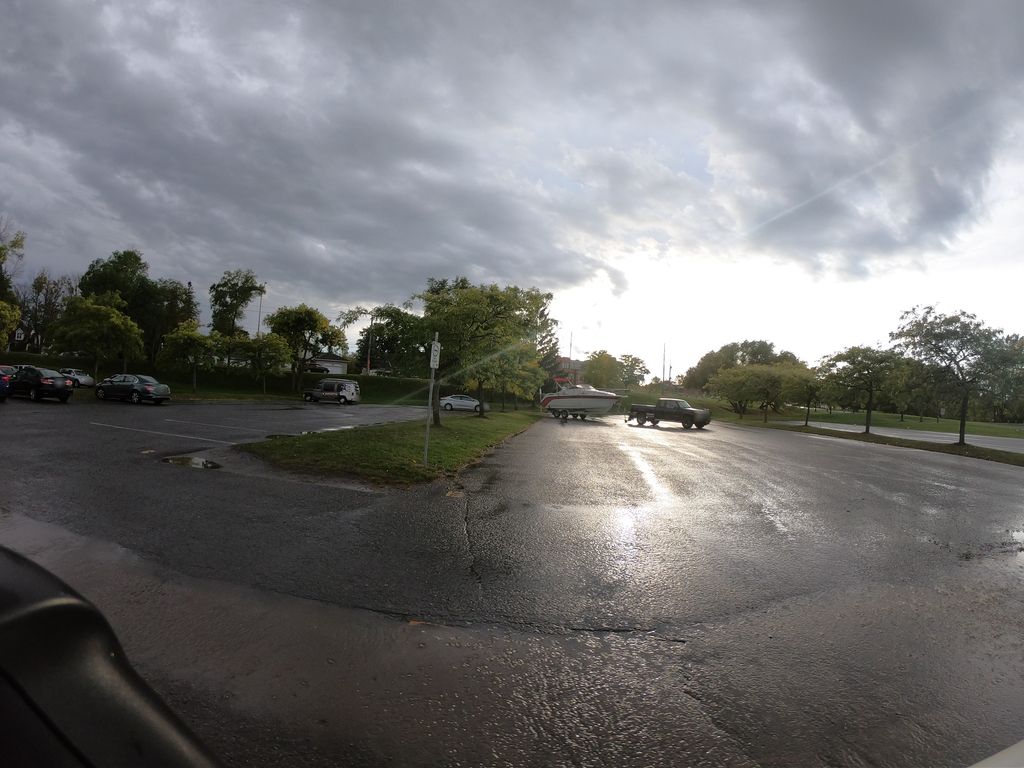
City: ottawa-gatineau